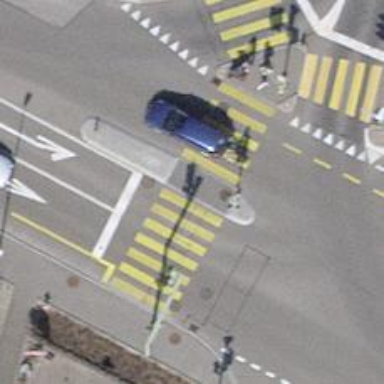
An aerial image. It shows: Marked footway crossing with center island.